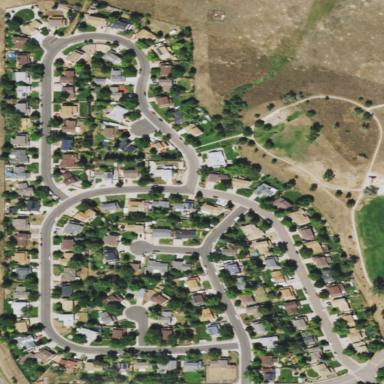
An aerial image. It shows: Single-family residential area.